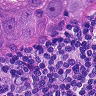
Metastatic tissue present: yes